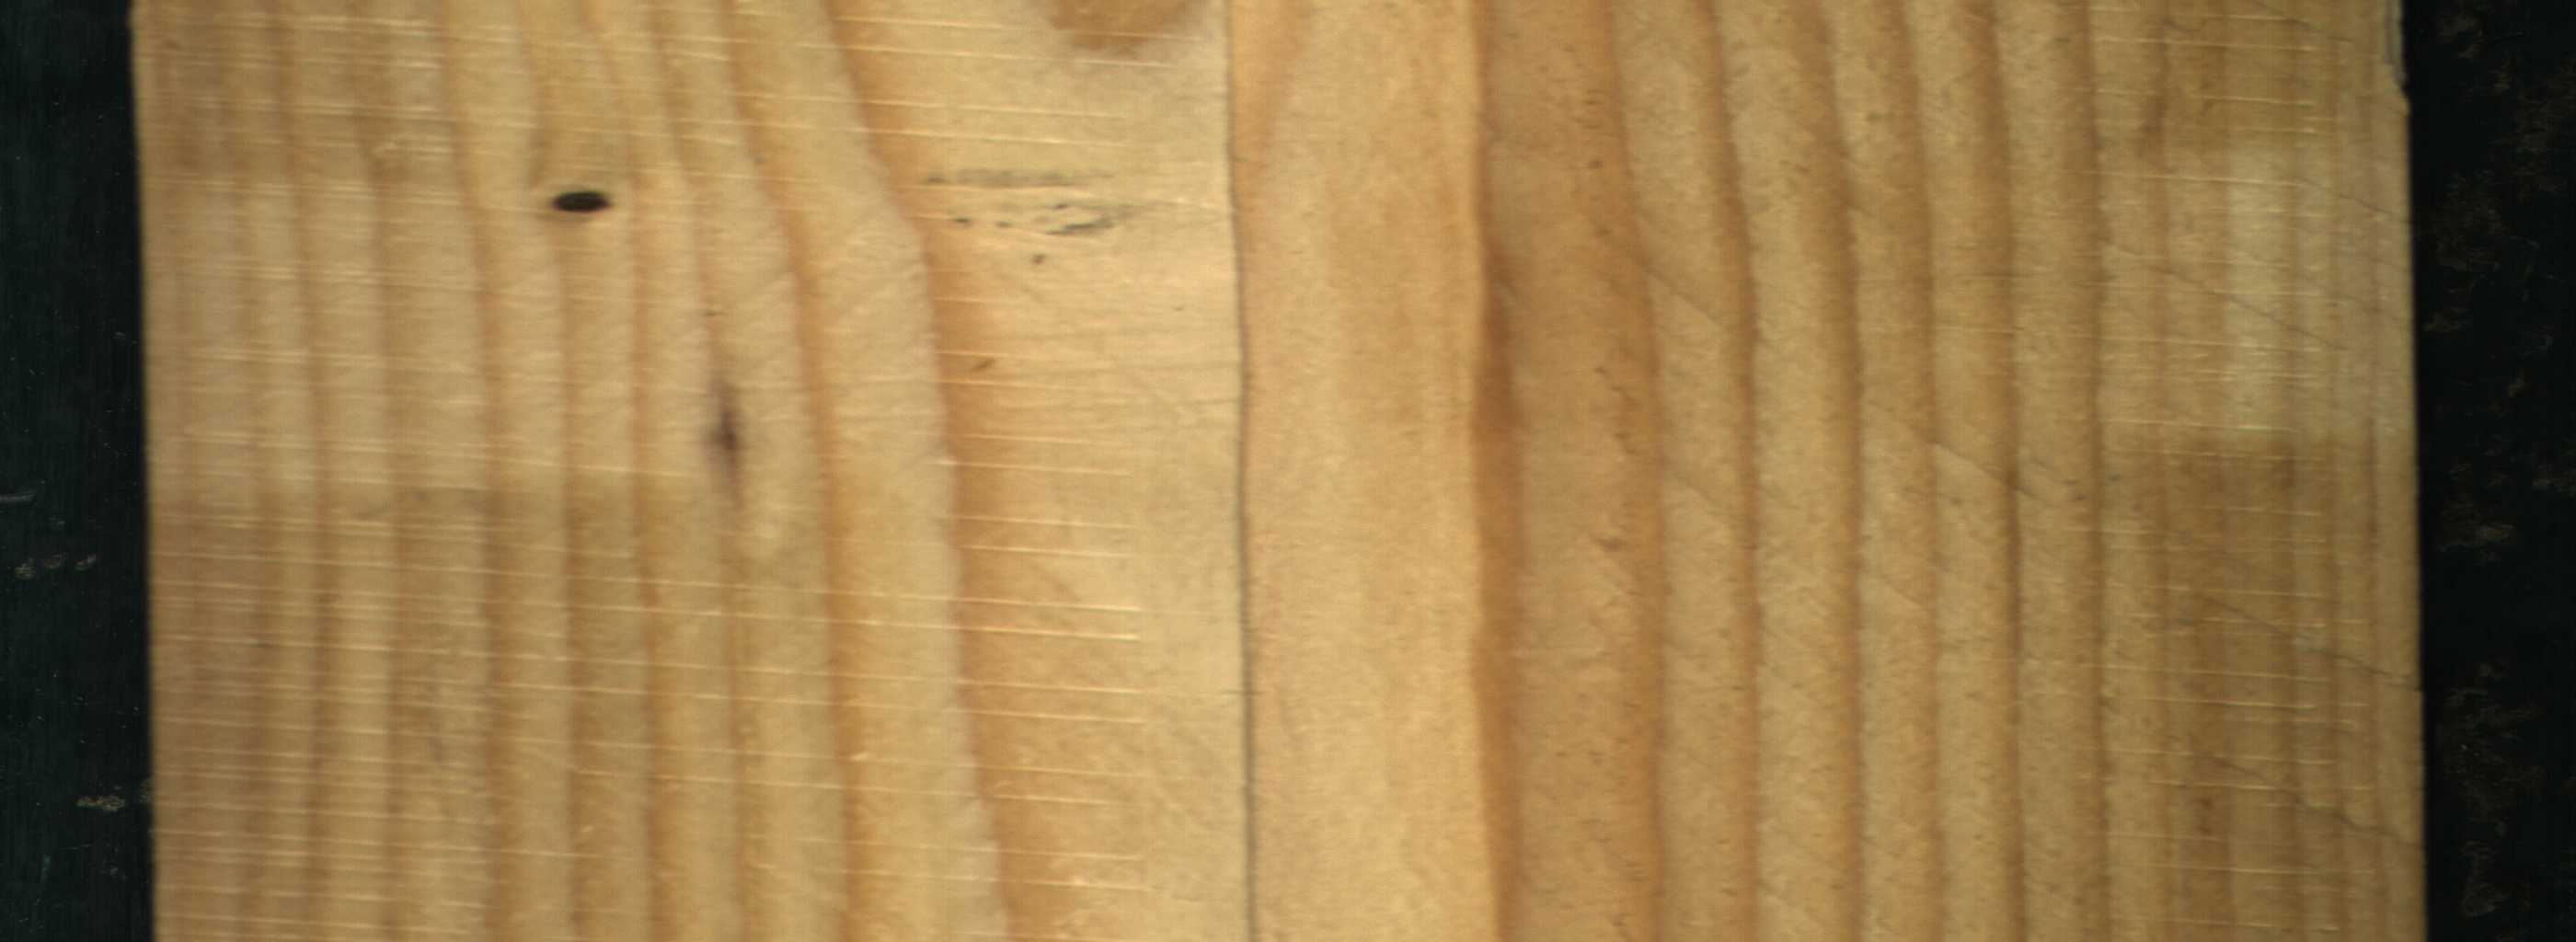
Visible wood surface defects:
Crack
Dead_Knot